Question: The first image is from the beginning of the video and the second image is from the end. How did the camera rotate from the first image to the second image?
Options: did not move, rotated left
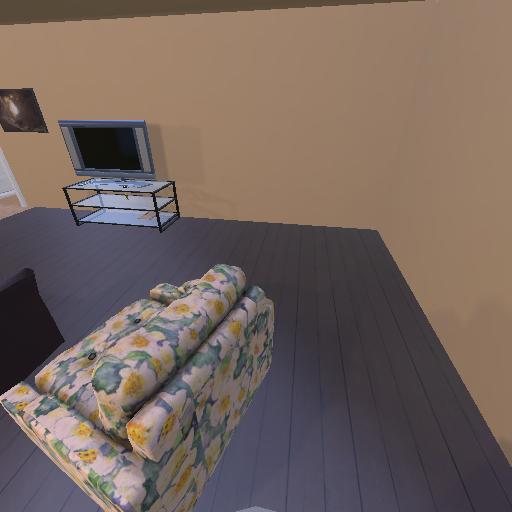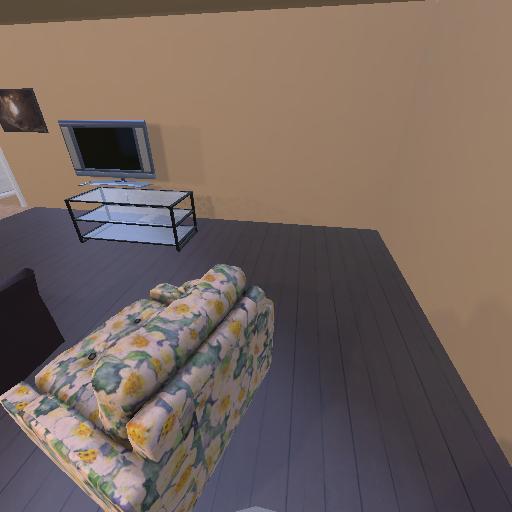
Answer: did not move